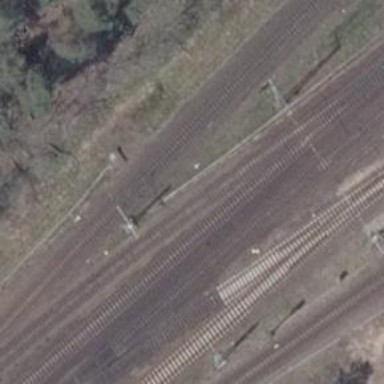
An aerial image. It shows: Railway track with contact lines for electrification.